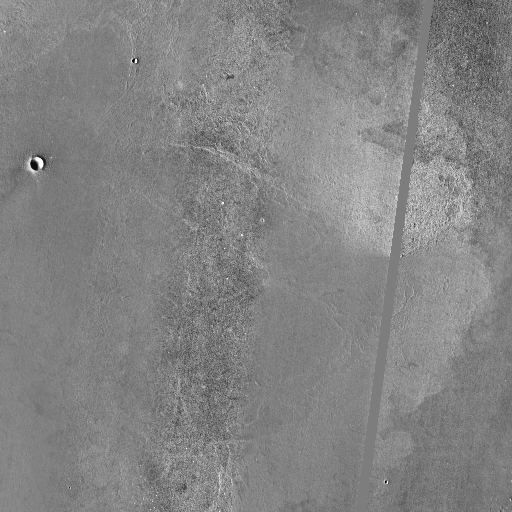
Crater classes present: Background, Other